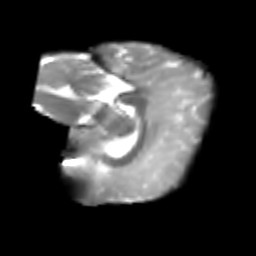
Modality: T2w
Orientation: sagittal
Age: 6
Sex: male
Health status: healthy